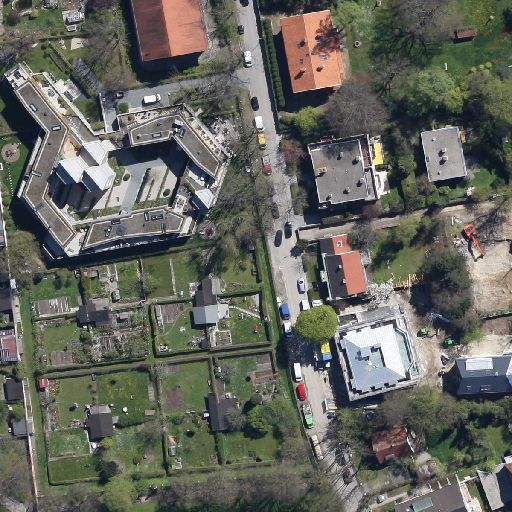
Referring expression: vehicle driving on the road